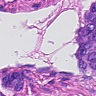
Metastatic tissue present: yes